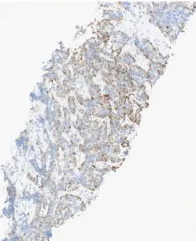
Histological and immunohistochemical examination of liver metastasis. (F) ACTH is diffusively expressed in the cytoplasm of tumor cells.
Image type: pathology (immunostaining)